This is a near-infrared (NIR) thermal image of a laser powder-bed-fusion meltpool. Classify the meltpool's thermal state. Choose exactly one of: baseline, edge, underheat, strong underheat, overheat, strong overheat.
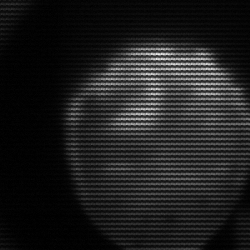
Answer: edge